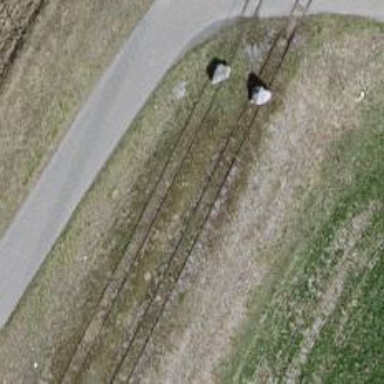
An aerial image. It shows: Swing gate.